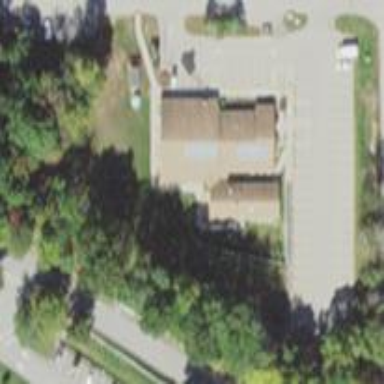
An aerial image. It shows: Community centre.